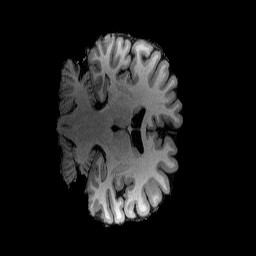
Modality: T1w
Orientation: coronal
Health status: healthy